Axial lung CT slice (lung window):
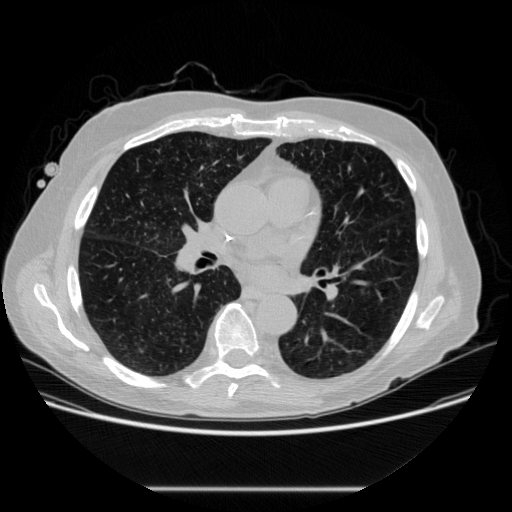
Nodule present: no